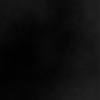
Label: dusty